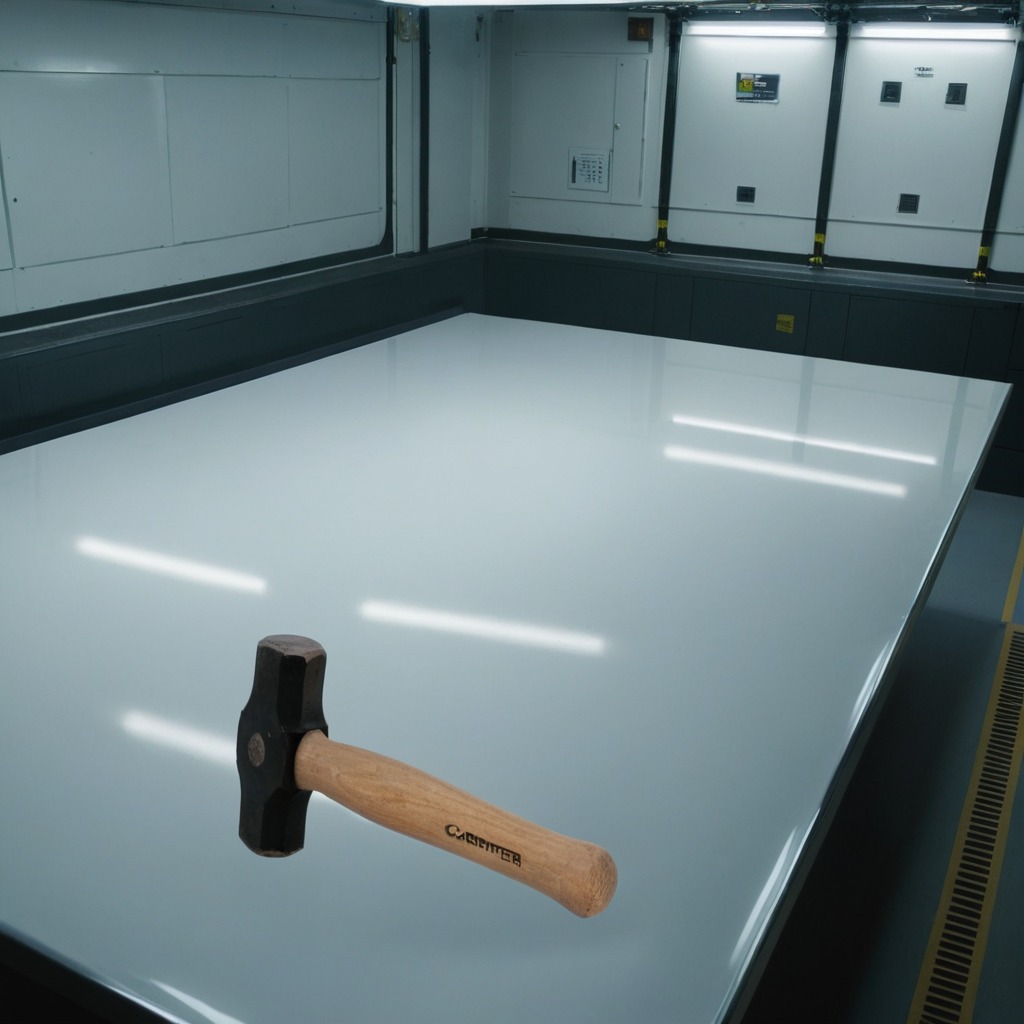
A hammer is lying on the table.